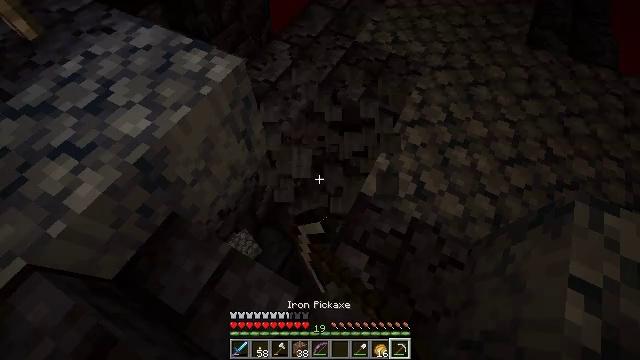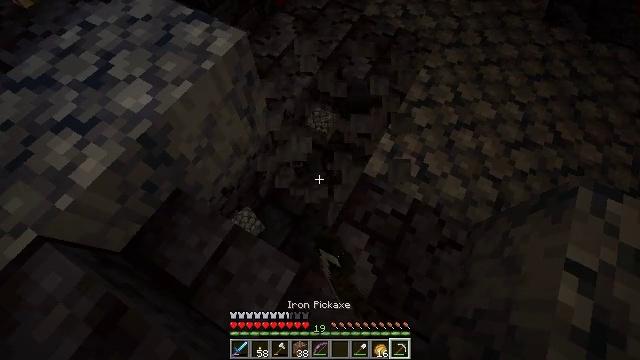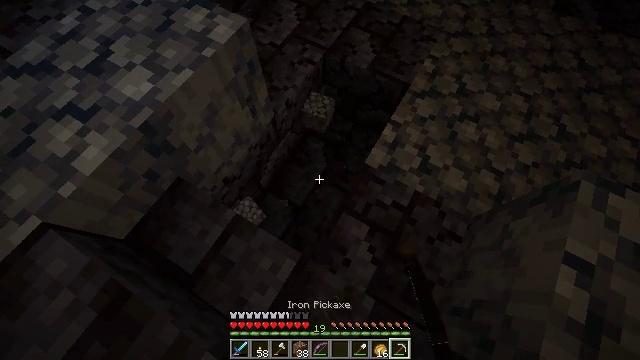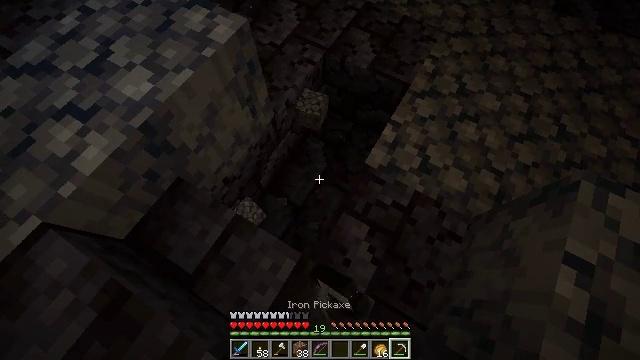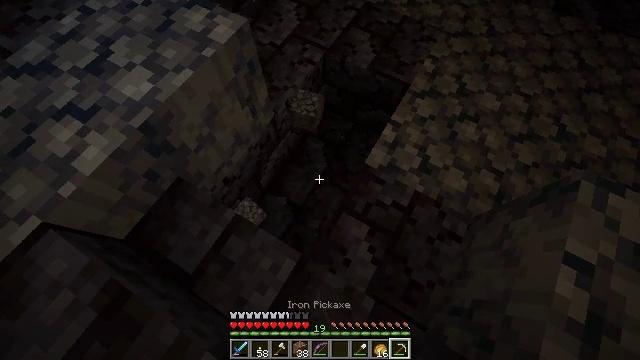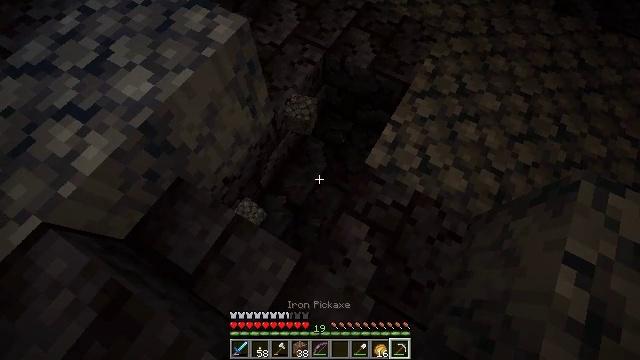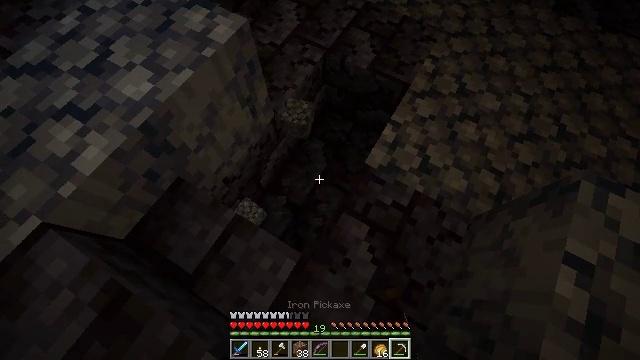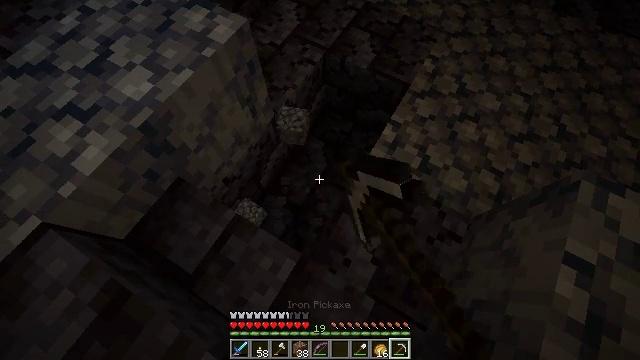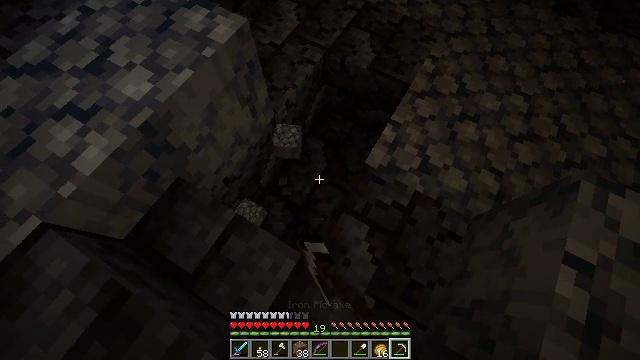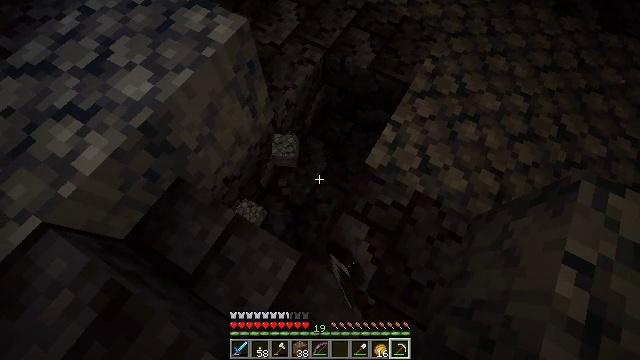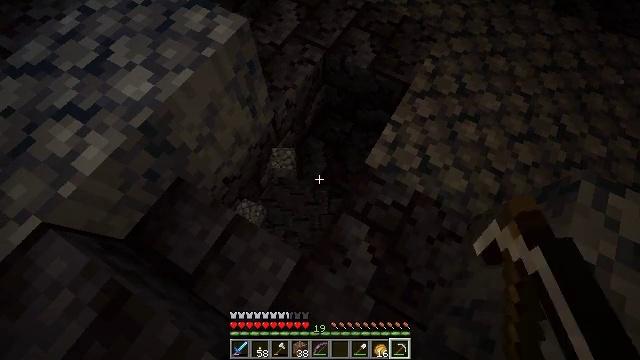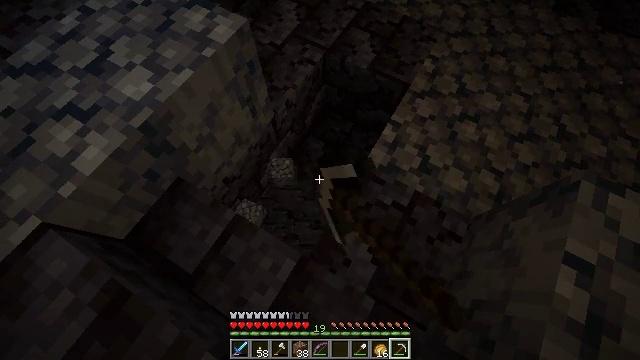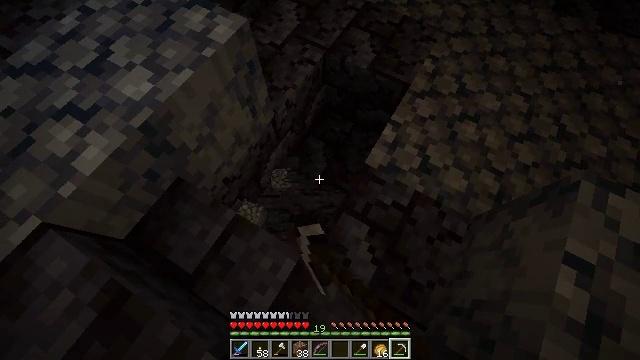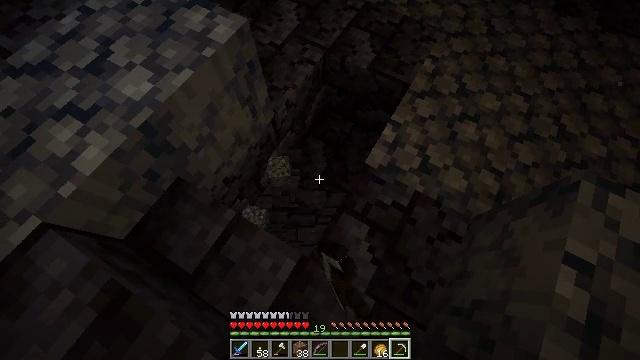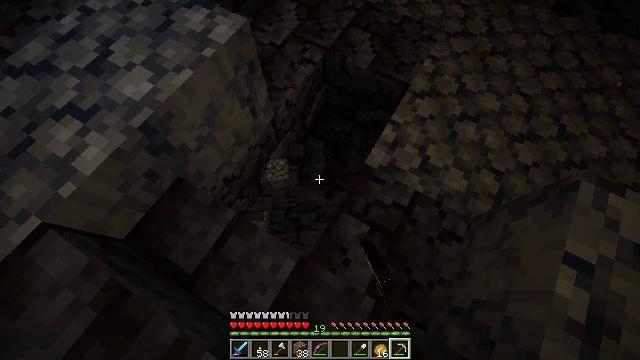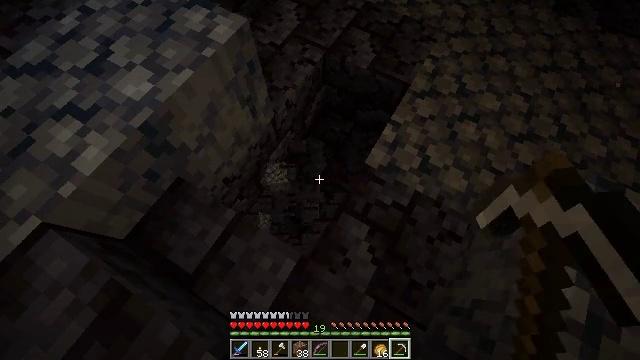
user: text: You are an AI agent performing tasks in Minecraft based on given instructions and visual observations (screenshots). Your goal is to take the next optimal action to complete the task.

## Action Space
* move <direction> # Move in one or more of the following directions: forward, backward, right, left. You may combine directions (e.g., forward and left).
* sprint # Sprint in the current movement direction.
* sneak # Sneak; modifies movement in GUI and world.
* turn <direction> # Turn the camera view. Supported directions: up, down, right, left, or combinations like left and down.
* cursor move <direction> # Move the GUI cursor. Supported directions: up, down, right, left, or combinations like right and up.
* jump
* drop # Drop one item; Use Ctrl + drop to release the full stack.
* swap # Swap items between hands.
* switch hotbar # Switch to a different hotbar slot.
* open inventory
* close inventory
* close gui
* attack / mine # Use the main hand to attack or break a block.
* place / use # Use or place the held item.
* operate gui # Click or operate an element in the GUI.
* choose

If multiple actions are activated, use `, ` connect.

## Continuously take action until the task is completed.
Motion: motion action
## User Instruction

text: Collect polished blackstone bricks by attacking them.
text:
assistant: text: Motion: turn left and down, attack / mine
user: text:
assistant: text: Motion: turn down, attack / mine
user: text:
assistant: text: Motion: attack / mine
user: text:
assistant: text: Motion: attack / mine
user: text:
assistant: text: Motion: attack / mine
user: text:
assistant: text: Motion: attack / mine
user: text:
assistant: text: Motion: attack / mine
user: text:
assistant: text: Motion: attack / mine
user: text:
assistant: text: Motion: attack / mine
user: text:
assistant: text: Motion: attack / mine
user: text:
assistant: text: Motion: attack / mine
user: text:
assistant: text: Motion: attack / mine
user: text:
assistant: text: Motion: attack / mine
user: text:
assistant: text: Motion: attack / mine
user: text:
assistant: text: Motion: no_op
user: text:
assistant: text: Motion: no_op
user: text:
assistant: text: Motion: no_op
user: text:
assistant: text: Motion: no_op
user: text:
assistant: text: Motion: no_op
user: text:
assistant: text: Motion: no_op
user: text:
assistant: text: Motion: no_op
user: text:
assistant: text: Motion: move forward
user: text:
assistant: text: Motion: move forward
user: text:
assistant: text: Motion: move forward and move right
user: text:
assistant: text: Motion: move forward and move right
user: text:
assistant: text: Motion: move forward and move right
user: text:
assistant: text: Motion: move right
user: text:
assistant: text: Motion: move right, turn left
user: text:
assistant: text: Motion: turn left
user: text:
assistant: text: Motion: turn left